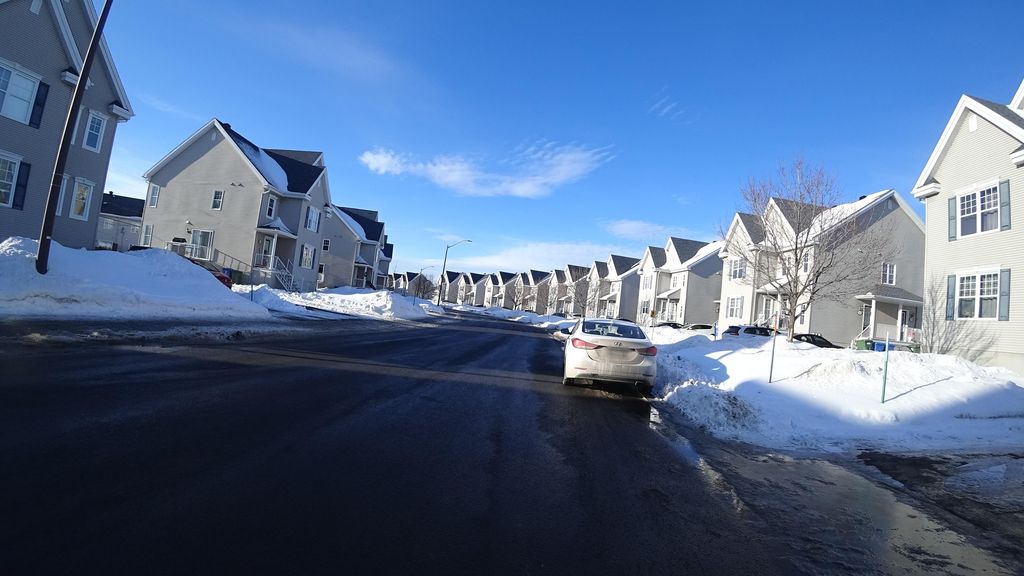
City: quebec_city